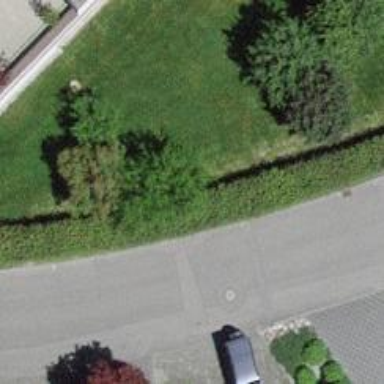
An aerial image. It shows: Hedge acting as barrier.